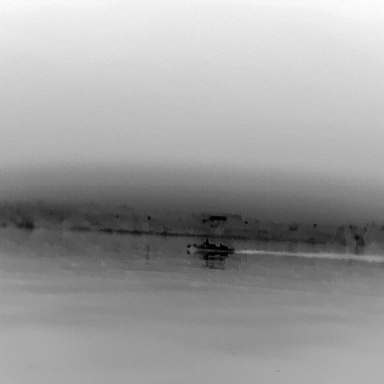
There is a warship in the infrared image.